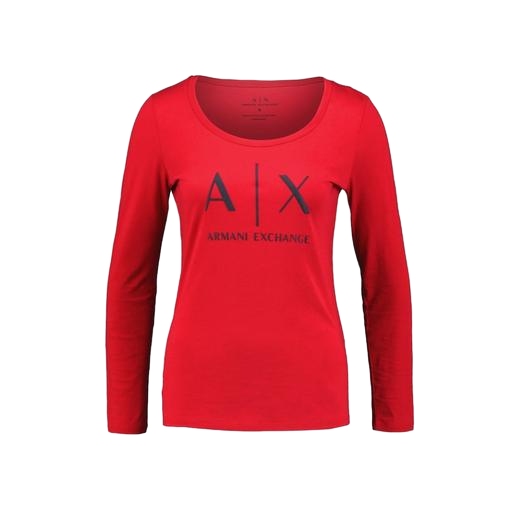
red women's long-sleeved scoop neck t-shirt light, red long-sleeve t-shirt, longsleeve t-shirt, white background